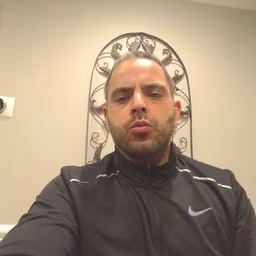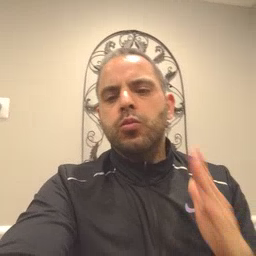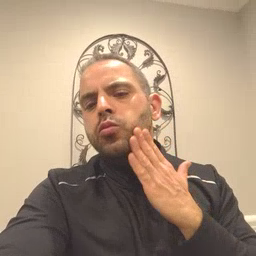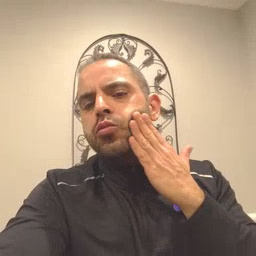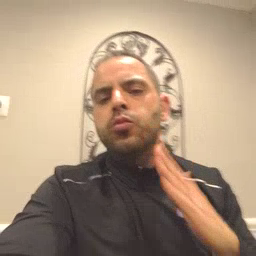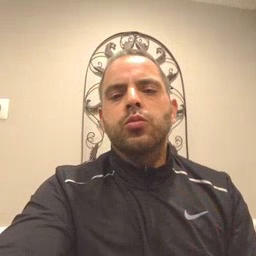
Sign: cheek